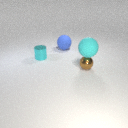
small cyan metal cylinder to the left of large blue rubber sphere